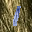
Label: 1